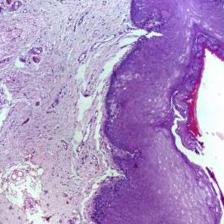
Diagnosis: Normal